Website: bh-photo
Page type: store-pickup
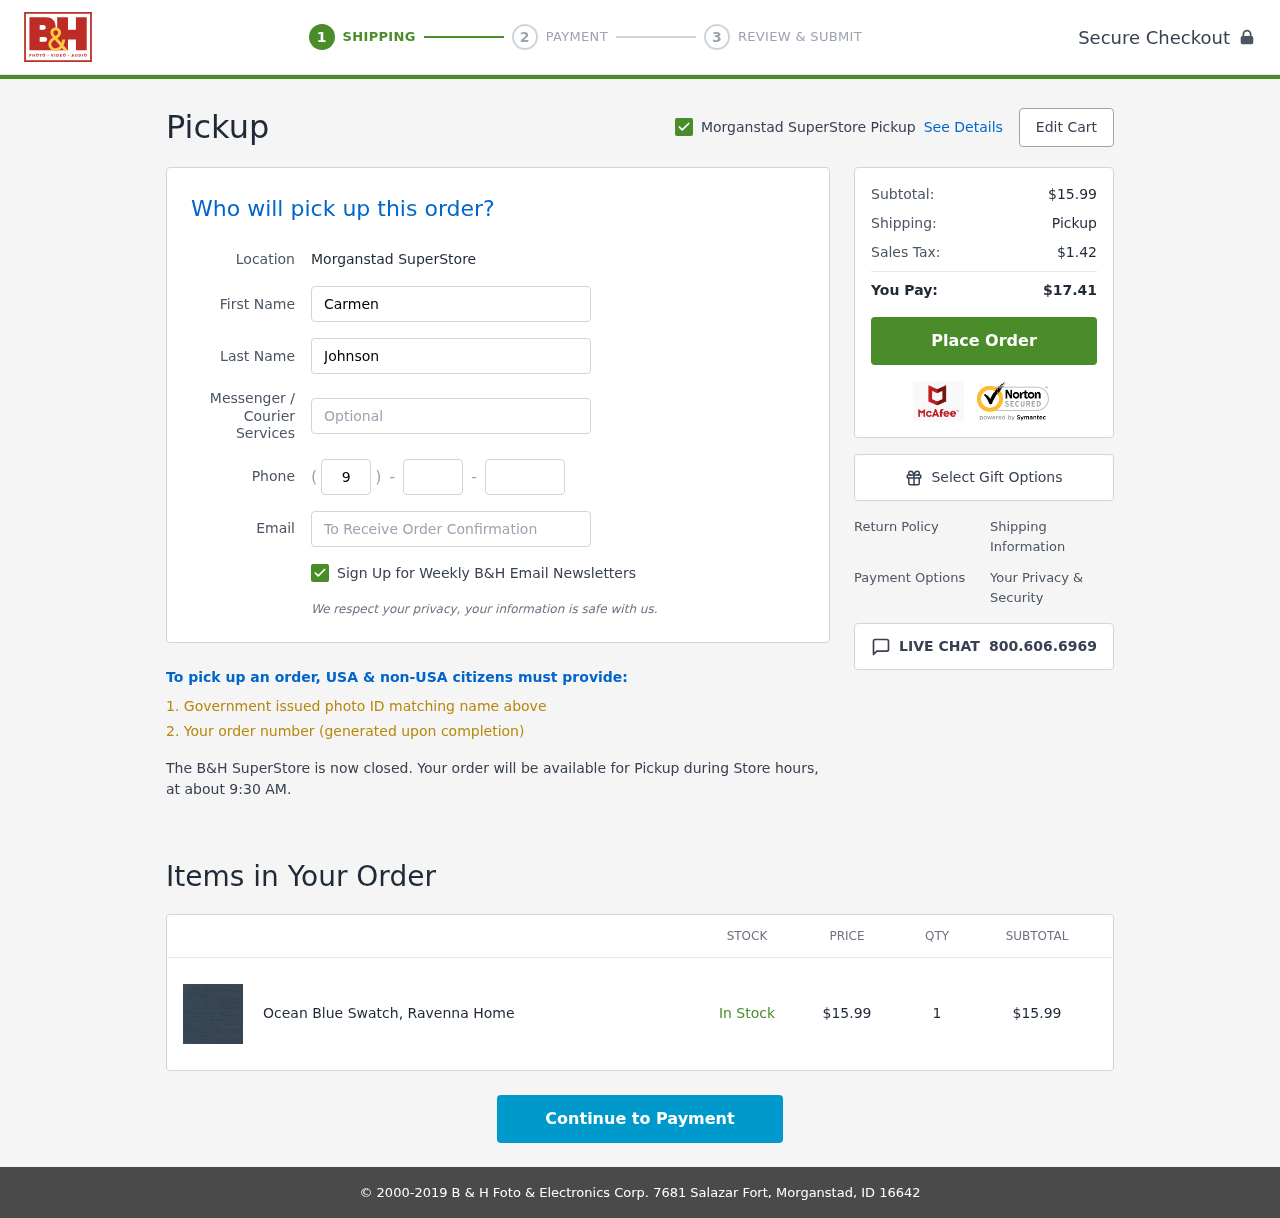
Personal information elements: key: PII_EMAIL
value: cjohnson@yahoo.com
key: PII_FIRSTNAME
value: Carmen
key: PII_LASTNAME
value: Johnson
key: PII_LOCATION1_CITY
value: Morganstad SuperStore Pickup
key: PII_LOCATION1_CITY
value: Morganstad SuperStore
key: PII_PHONE_AREA
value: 940
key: PII_PHONE_PREFIX
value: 242
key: PII_PHONE_SUFFIX
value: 1194
Product elements: key: PRODUCT1_NAME
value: Ocean Blue Swatch, Ravenna Home
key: PRODUCT1_PRICE
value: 15.99
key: PRODUCT1_QUANTITY
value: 1
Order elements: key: ORDER_SUBTOTAL
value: $15.99
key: ORDER_TAX
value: $1.42
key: ORDER_TOTAL
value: $17.41